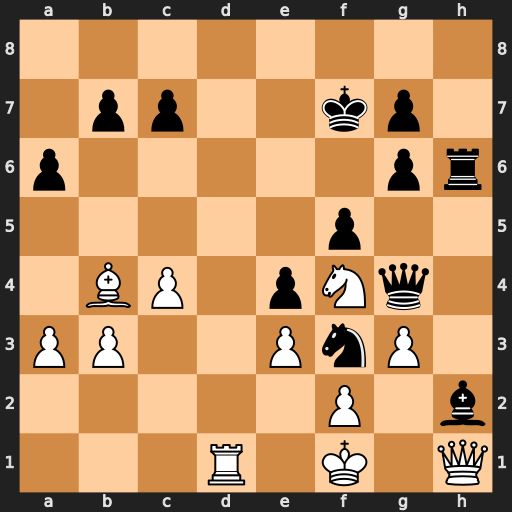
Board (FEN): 8/1pp2kp1/p5pr/5p2/1BP1pNq1/PP2PnP1/5P1b/3R1K1Q
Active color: w
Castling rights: -
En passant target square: -
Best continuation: Rd8 c5 Bxc5